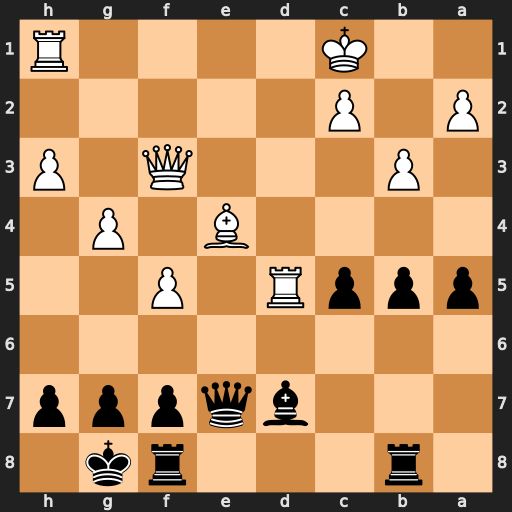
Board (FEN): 1r3rk1/3bqppp/8/pppR1P2/4B1P1/1P3Q1P/P1P5/2K4R
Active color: b
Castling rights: -
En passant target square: -
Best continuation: Bc6 f6 Qxf6 Qxf6 gxf6